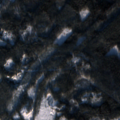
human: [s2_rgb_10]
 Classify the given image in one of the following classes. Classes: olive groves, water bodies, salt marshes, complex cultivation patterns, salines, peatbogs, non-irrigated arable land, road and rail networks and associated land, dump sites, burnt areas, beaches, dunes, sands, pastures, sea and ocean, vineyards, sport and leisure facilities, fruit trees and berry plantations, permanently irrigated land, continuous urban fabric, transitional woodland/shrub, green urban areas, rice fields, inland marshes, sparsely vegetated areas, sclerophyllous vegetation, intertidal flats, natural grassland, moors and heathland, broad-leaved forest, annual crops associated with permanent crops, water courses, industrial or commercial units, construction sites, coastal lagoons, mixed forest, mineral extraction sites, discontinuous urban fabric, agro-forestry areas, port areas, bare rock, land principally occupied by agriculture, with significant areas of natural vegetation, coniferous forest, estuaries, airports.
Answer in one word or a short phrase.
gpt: coniferous forest, mixed forest